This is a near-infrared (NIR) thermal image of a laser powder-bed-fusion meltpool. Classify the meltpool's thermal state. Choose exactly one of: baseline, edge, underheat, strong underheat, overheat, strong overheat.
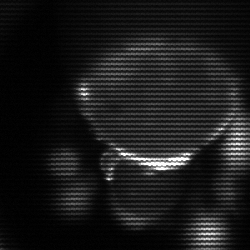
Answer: edge